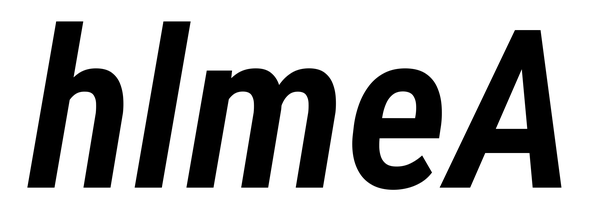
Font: Roboto-Italic_Condensed_SemiBold_Italic